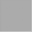
Piece: xx